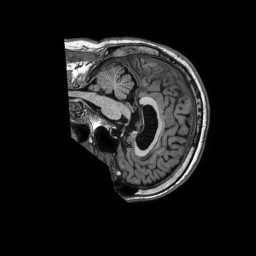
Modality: T1w
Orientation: sagittal
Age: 62
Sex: male
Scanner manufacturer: philips
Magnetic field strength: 1.5 T
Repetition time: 0.007212 s
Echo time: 0.003262 s